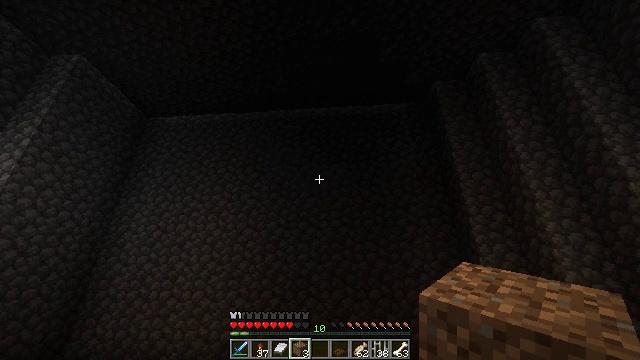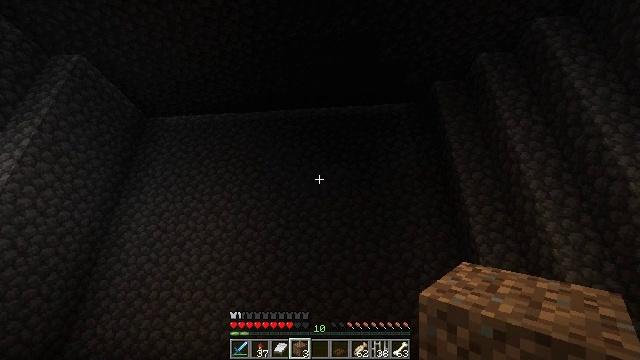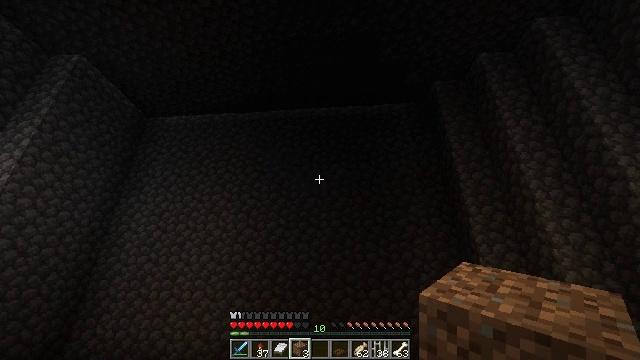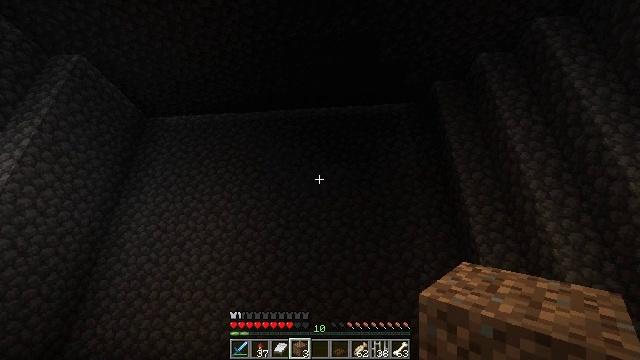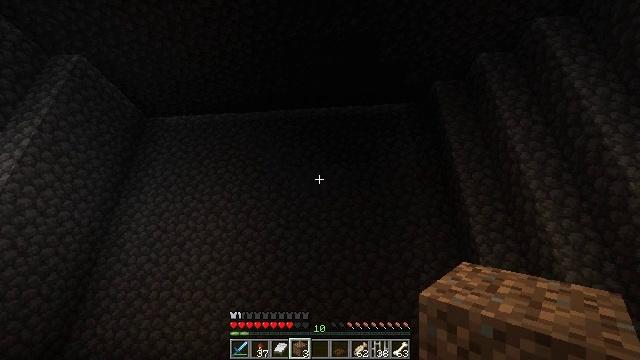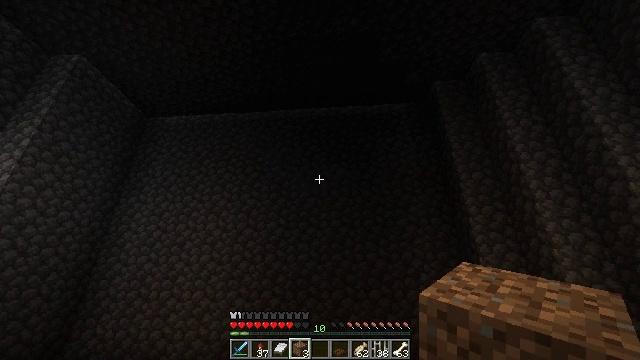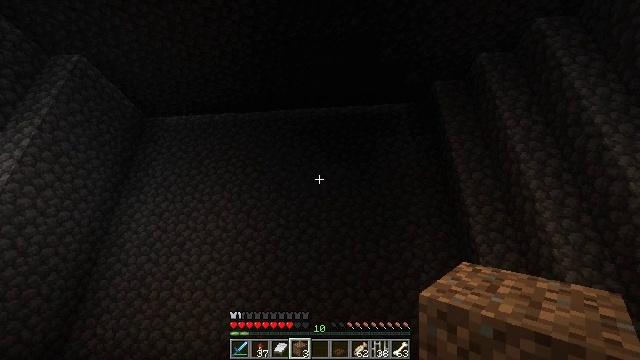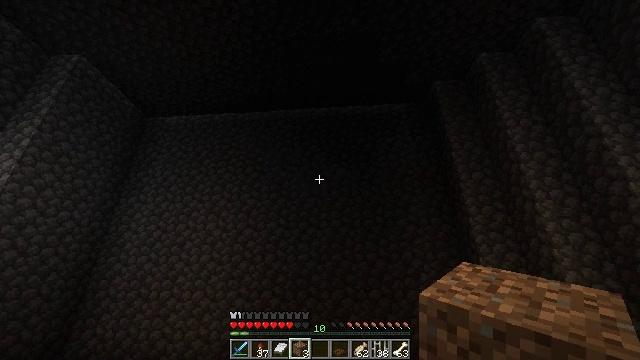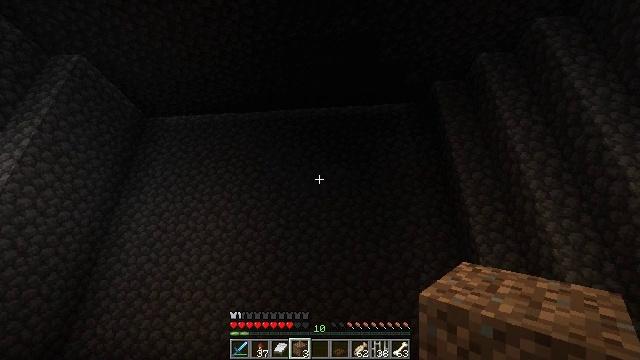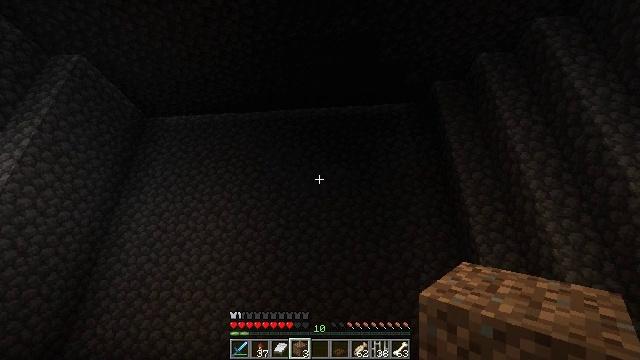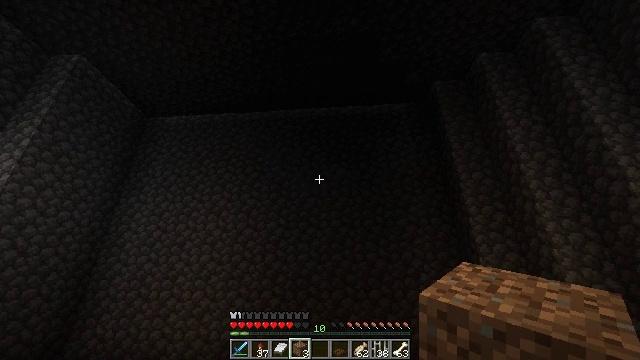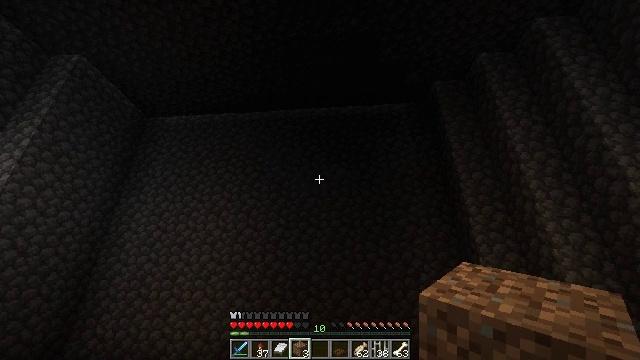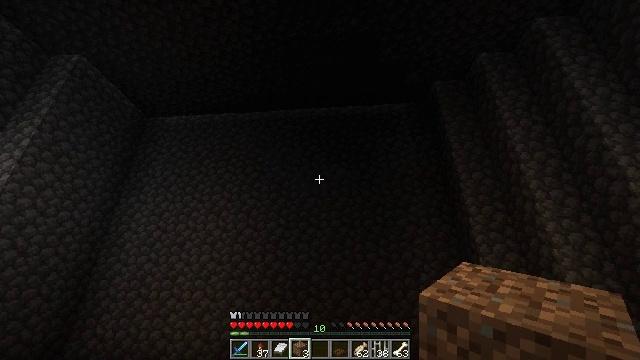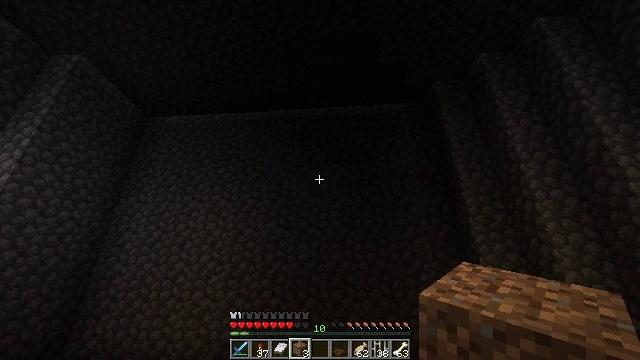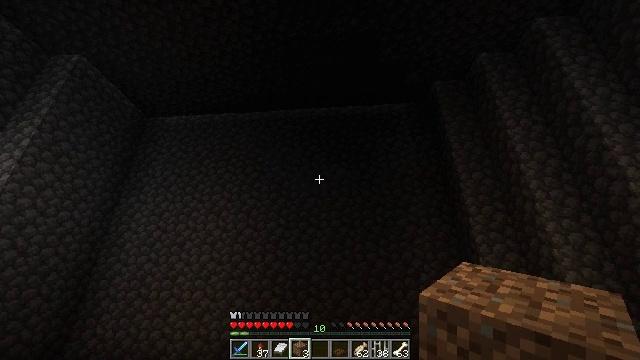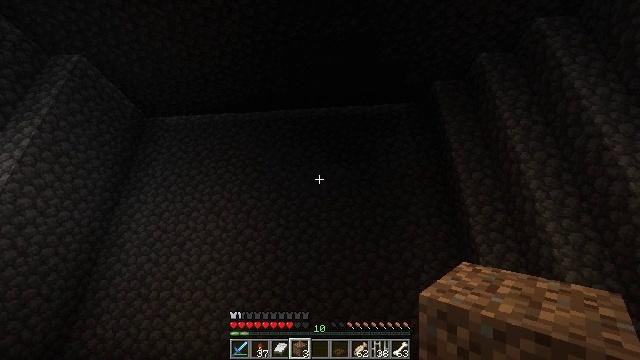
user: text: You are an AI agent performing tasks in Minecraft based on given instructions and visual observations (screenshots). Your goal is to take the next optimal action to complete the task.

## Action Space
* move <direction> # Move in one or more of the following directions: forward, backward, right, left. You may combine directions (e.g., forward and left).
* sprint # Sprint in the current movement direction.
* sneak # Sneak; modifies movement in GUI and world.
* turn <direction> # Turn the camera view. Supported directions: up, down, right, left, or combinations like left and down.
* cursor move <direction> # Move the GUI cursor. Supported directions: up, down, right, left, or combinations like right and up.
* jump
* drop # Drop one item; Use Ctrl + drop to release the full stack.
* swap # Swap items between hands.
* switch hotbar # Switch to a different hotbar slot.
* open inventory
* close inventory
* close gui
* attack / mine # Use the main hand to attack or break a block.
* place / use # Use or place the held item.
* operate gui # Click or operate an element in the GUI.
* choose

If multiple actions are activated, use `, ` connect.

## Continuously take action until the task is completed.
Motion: motion action
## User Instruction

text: Remove kelp and place it on the ground.
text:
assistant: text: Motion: no_op
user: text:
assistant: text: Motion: no_op
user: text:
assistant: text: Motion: no_op
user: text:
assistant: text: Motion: no_op
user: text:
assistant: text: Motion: no_op
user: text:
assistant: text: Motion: no_op
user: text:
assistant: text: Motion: no_op
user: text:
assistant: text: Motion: no_op
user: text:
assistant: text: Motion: no_op
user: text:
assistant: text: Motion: no_op
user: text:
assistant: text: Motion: no_op
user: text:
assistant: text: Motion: no_op
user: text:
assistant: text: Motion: no_op
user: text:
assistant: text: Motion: no_op
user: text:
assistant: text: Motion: no_op
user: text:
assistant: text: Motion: no_op
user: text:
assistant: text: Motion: no_op
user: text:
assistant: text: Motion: no_op
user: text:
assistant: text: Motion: no_op
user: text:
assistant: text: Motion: no_op
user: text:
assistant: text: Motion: no_op
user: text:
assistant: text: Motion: no_op
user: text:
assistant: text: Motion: no_op
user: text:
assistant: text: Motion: no_op
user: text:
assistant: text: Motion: no_op
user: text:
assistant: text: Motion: no_op
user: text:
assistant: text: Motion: no_op
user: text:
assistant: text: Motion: no_op
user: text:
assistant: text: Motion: no_op
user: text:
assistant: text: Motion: no_op